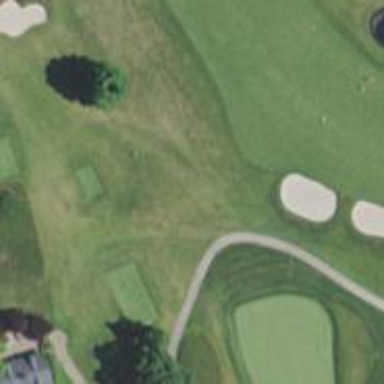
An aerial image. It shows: Path used for both walking and golf.